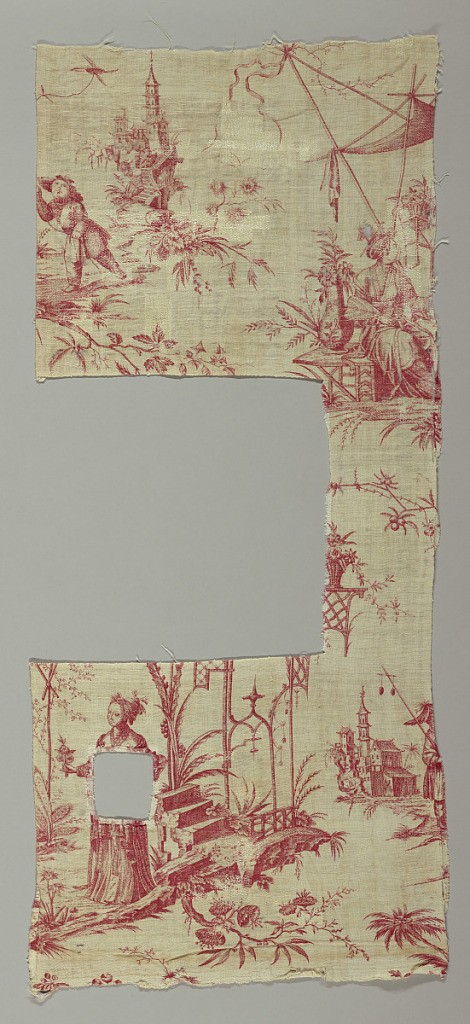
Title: Fragments
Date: ca. 1775
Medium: cotton Technique: printed by engraved plate on plain weave foundation
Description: Four chinoiserie scenes; two of children at play, the other two with adults under improbable structures. In red on white.